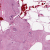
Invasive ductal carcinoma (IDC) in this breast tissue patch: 0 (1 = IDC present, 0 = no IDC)